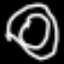
Label: donut